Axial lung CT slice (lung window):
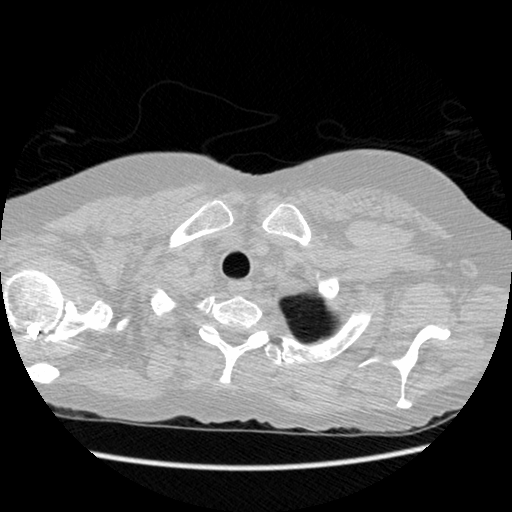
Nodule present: no